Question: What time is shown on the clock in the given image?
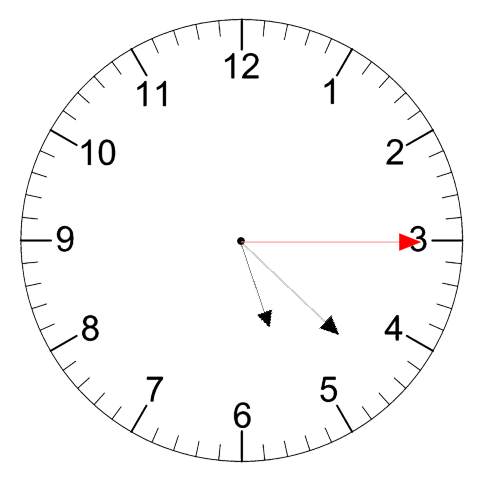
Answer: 05:22:15